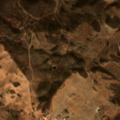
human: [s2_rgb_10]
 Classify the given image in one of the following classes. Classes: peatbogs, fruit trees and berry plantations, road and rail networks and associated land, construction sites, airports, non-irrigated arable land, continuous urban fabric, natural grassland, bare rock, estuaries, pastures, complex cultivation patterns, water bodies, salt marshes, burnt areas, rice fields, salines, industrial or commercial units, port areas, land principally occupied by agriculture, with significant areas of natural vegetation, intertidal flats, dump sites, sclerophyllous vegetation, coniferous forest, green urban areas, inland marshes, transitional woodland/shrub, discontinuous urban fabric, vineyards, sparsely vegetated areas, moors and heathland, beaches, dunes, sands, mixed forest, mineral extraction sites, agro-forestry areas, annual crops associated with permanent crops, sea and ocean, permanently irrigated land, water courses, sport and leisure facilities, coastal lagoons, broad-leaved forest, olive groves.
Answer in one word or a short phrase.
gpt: non-irrigated arable land, pastures, land principally occupied by agriculture, with significant areas of natural vegetation, natural grassland, sclerophyllous vegetation, transitional woodland/shrub